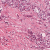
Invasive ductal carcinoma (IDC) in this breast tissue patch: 1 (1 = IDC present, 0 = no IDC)